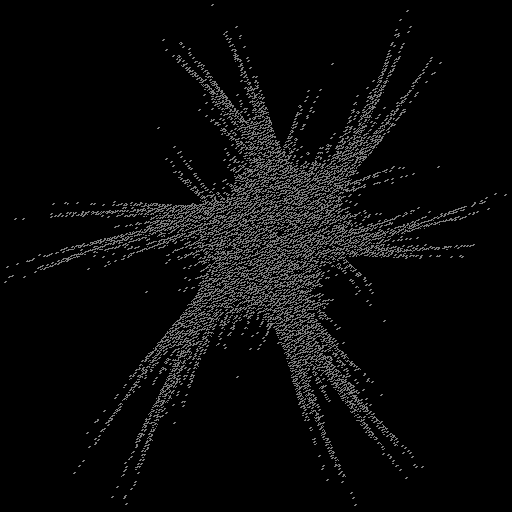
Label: gaku